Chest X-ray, PA view. Patient: 47 years old, sex M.
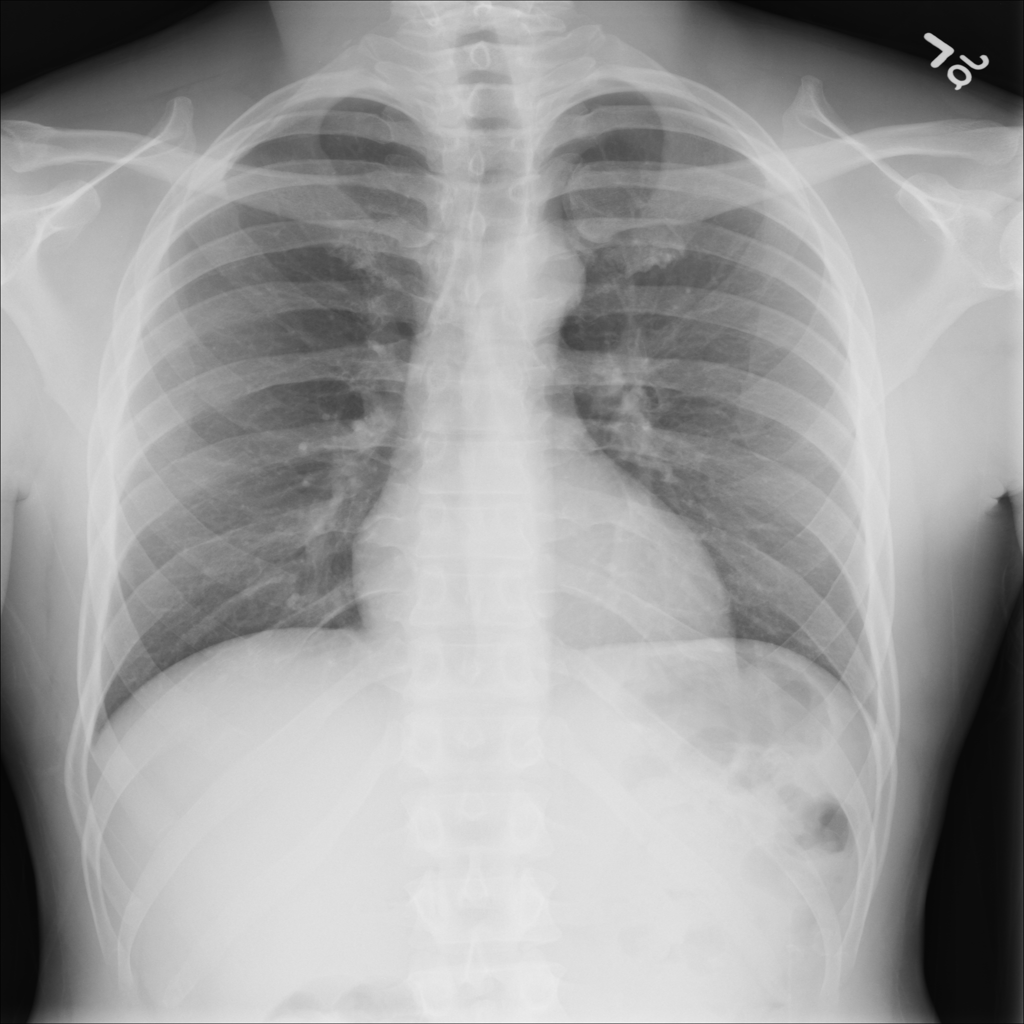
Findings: No Finding